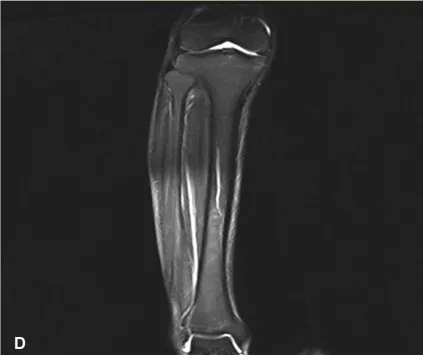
(D) Edema of the right calf interosseous muscle and effusion in the right knee.
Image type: radiology (mri)